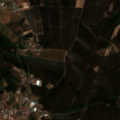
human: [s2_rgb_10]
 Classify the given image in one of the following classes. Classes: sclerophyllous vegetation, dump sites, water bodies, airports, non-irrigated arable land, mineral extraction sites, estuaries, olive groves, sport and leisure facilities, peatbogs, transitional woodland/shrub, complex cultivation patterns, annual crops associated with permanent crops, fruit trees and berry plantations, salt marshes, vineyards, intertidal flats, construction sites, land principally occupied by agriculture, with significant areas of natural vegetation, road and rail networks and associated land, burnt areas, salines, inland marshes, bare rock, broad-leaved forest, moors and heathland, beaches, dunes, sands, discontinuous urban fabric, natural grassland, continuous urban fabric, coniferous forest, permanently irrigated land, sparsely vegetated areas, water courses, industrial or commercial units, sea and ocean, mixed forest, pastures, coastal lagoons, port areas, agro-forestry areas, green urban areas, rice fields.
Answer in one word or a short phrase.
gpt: discontinuous urban fabric, vineyards, complex cultivation patterns, broad-leaved forest